Question: I'm using a AdapterView for a ListView, the activity where we can find the list view and an EditText.
When we click on one element of the ListView we go to the second activity, and I want to send the data of the selected item as an extra in a intent.This data will then be shown in the EditText
I tried this code, but it doesn't seem to work, it shows always the default value of the EditText.
here is the code of the adapter view :
'''
public class adapterq extends ArrayAdapter<Questionaire> {
Bitmap image;
public adapterq(Context context, ArrayList<Questionaire> questionaires) {
super(context, 0, questionaires);
}
@Override
public View getView(int position, View convertView, ViewGroup parent) {
final Questionaire c = getItem(position);
View convertView2;
if (convertView == null) {
convertView = LayoutInflater.from(getContext()).inflate(R.layout.customquest, parent, false);
convertView2 = LayoutInflater.from(getContext()).inflate(R.layout.activity_main, parent, false);
}else{
convertView2 = (View) convertView.getTag();
}
TextView q = (TextView) convertView.findViewById(R.id.textView1);
final EditText name = (EditText) convertView2.findViewById(R.id.editText1);
q.setText(c.getLabel());
convertView.setOnClickListener(new OnClickListener(){
@Override
public void onClick(View v) {
Intent intent = new Intent();
intent.setClass(getContext(), Questions.class);
intent.putExtra("name", name.getText().toString());
intent.putExtra("category", c.getCode());
getContext().startActivity(intent);
v.setBackgroundResource(R.drawable.yourbackground);
((Activity) getContext()).overridePendingTransition(R.anim.right_slide_in, R.anim.right_slide_out);
}
});
convertView.setTag(convertView2);
return convertView;
}
}
'''

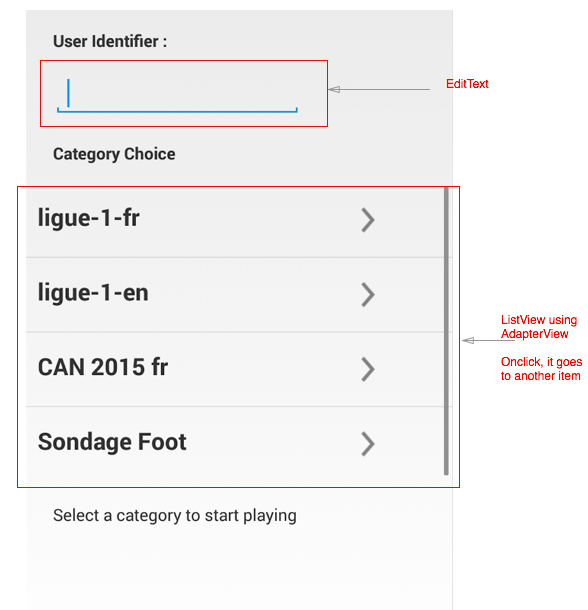
Answer: You should use the <URL> instead. The callback returns what position in the list was clicked and the view. The position is used to retrieve the data object 'Questionere'.
The 'EditText' may be retrieved using a 'findViewById()'.
'''
ListView list = (ListView) findViewById(R.id.listview);
list.setOnItemClickListener(new AdapterView.OnItemClickListener() {
@Override
public void onItemClick(AdapterView<?> parent, View view, int position, long id) {
Questionaire item = list.getItemAtPosition(position);
String name = ((EditText) findViewById(R.id.editText1)).getText().toString();
Intent intent = new Intent();
intent.setClass(getContext(), Questions.class);
intent.putExtra("name", name);
intent.putExtra("category", item.getCode());
startActivity(intent);
}
});
'''